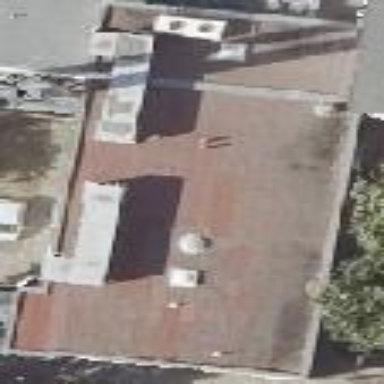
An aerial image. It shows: Kindergarten building.